Question: I need to get text from an image on android and iphone apps.
I have seen tesseract ocr, but I'm not sure if I can make it work on both Android and IOS.
Then I looked for Google drive API. It seems easier to do, just upload the image and it should do the job.
But I feel lost when reading the drive API, I must use a google account with drive enabled? Is there any other way to only perform the OCR and skip uploading the file to an account?
Anyone knows a good way to achieve this?
EDIT:
All of u are recommending tesseract, so i downloaded tess-two, but its really not working, it says:
'''
01-16 12:00:25.339: I/Tesseract(native)(29038): Initialized Tesseract API with language=spa
'''
and like 30 seconds later it shows this as result string:
'''
{ga
.,
r?
y": A
r M i
:3
' 'Ev'.-:.. -: A 7
" w- ?" _
A." ?"A ?rw-V r
mjIfn 'n'n . Y
' "'ZA".'.! A' :'ivAv- " '
:"Ef'I'" -I"l :',.v:..."- .
' RFI' .. ' g)" 3;:- 1-;4',
= * ?,arifgggk mw; .1. ,
' "53" "J
't' ' ?Las ;.'".L',-'"
' ' 'N'" ""=: - '. V . '9!
5.? ' "F a ."
Y , <_ 7- . 7.-, .
;" z "1:;2wr . A - . ' -"' 5":
"4-", ?rn 73:33: w v'.' ?a ' A ,z, v VA
...,," ' 'Q ' ' 4 214EUR. 5 . AV ?JL y .13:
1 " . 21mm; " ?ati-"fl ?ab-1377*" w"
. x ' ' u F v'v:
1 . ' . ; ("ya i .
'''
of course thats not correct, im using this photo:

its spanish, but should it work with english trained data?
What can be wrong?
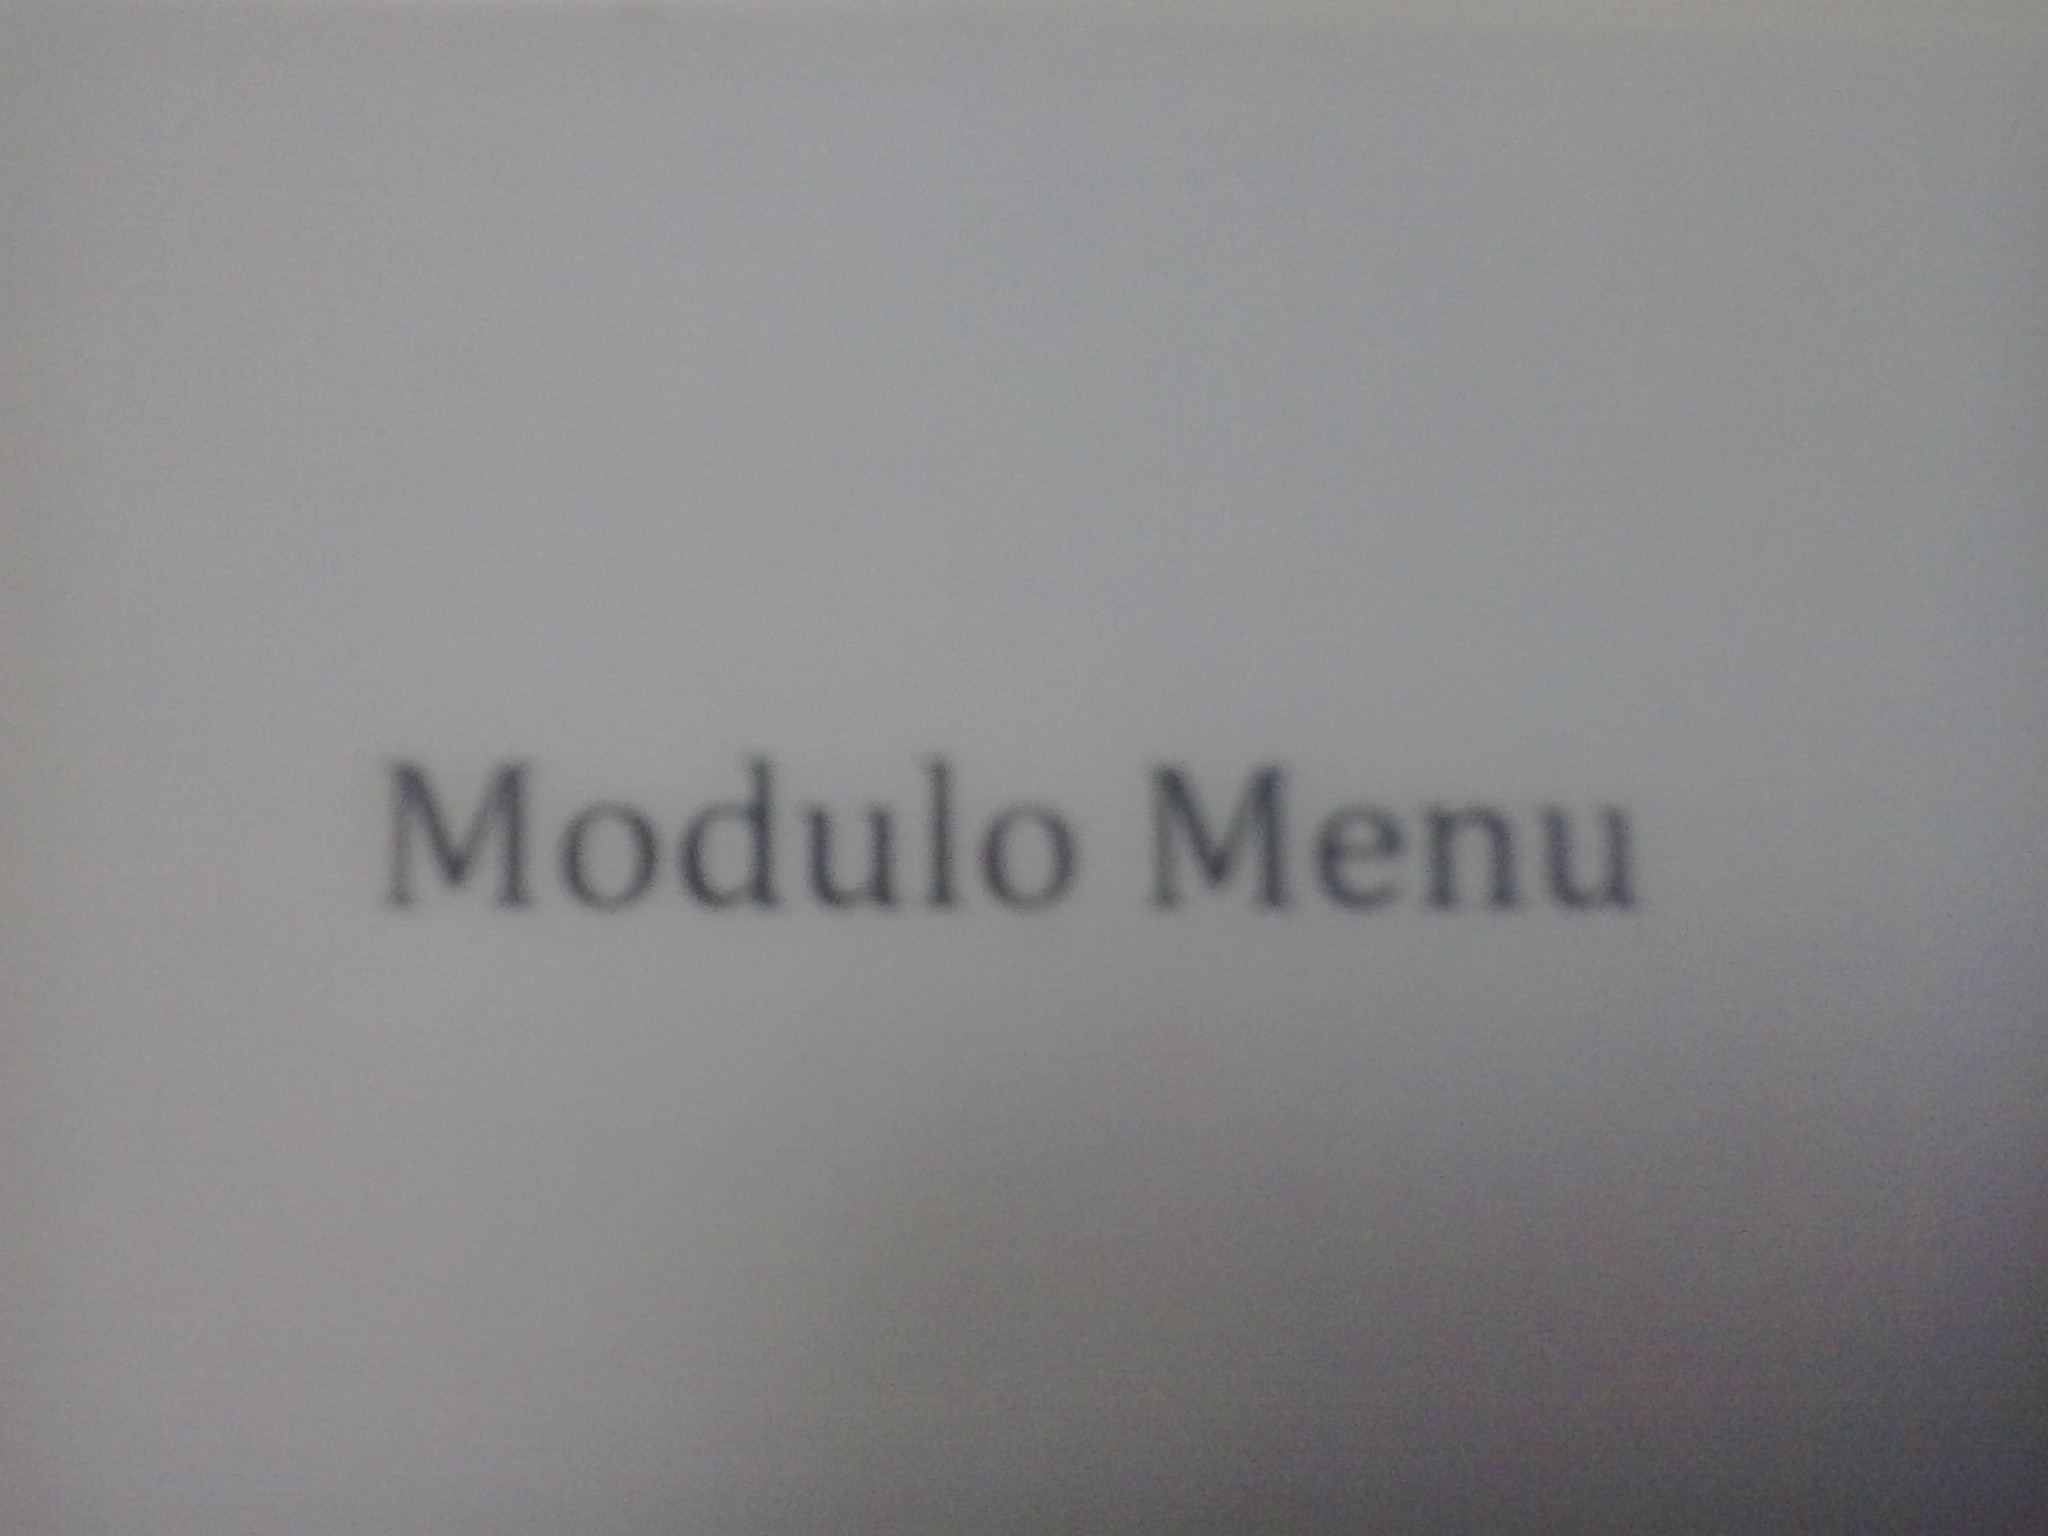
Answer: Tesseract OCR is Free library. Offline. Good accuracy for printed text for many fonts. Some times fails to read numbers and handwritten text in caps, but mostly can read it. Accuracy for handwritten text is less.
Work fine with iOS.